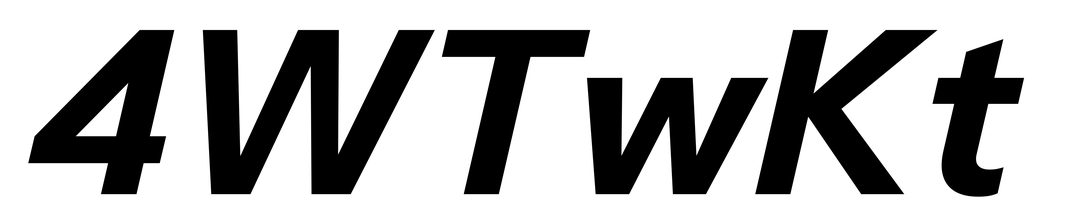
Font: InstrumentSans-Italic_Bold_Italic